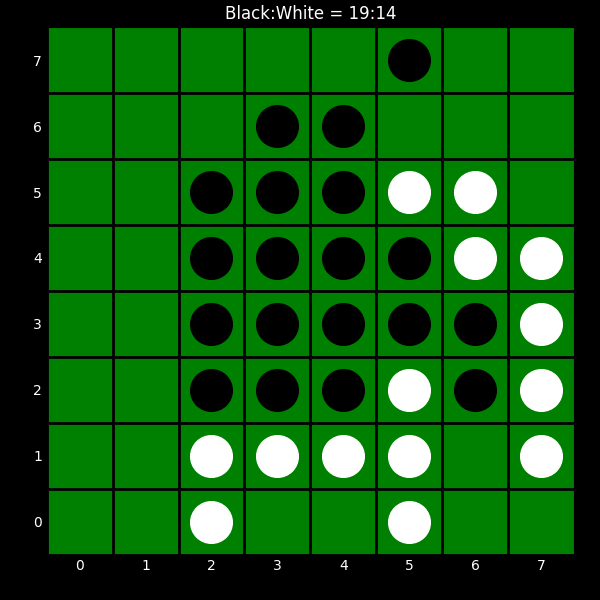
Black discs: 19
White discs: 14